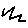
Label: zigzag